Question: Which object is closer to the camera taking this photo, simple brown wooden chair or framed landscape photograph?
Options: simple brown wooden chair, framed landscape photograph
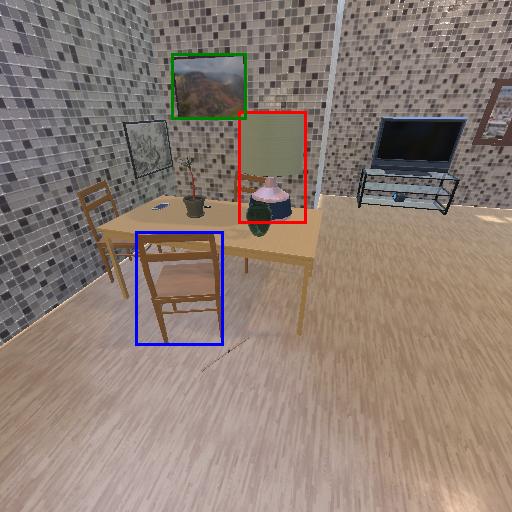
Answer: simple brown wooden chair